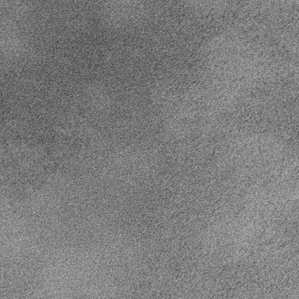
Label: frost